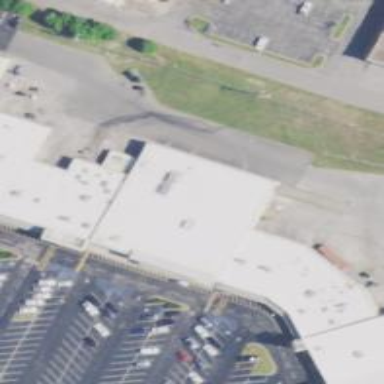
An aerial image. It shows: Retail building housing supermarket.